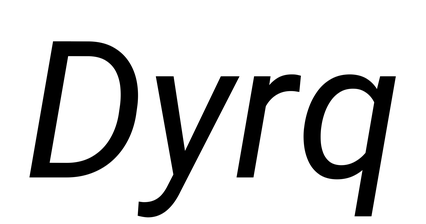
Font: Roboto-Italic_Italic